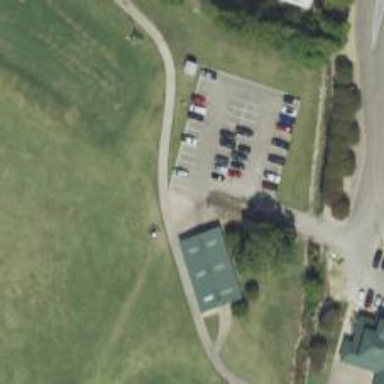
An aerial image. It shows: Service road used as golf cart path.